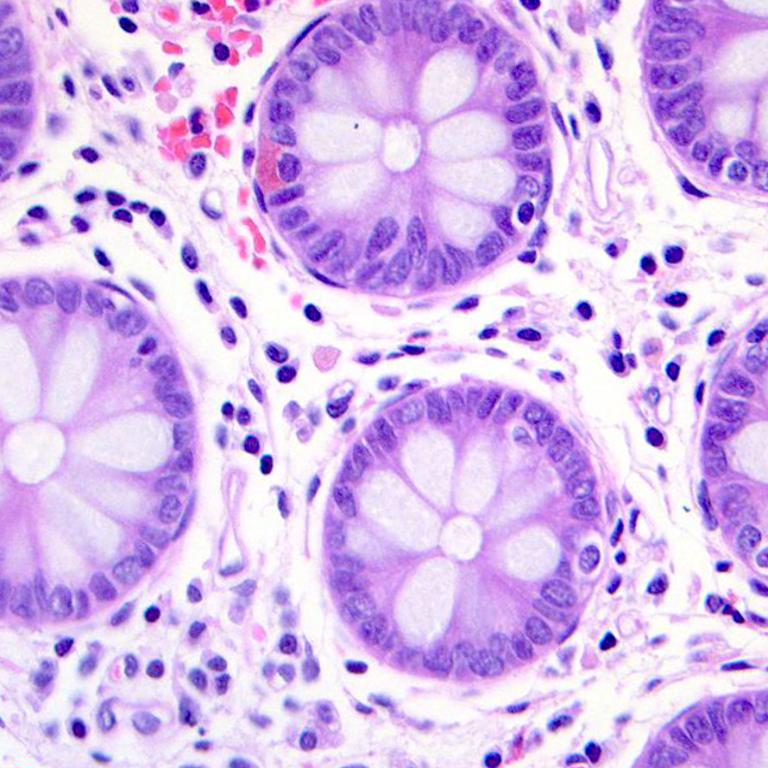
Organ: colon
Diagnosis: benign